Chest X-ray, PA view. Patient: 47 years old, sex F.
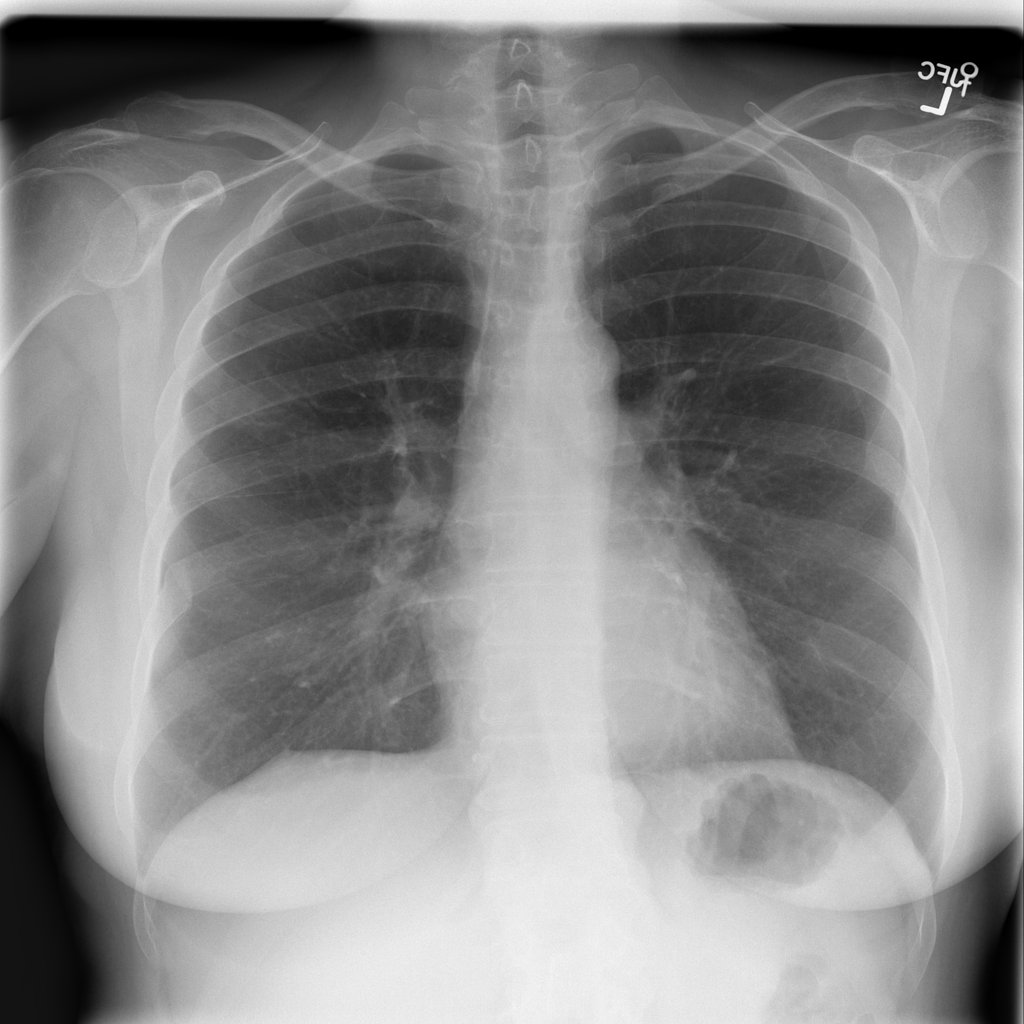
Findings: No Finding